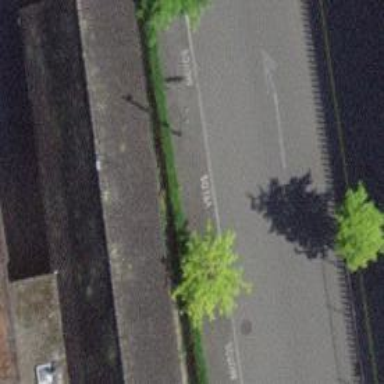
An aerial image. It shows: Motorcycle parking area.